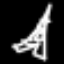
Label: The Eiffel Tower